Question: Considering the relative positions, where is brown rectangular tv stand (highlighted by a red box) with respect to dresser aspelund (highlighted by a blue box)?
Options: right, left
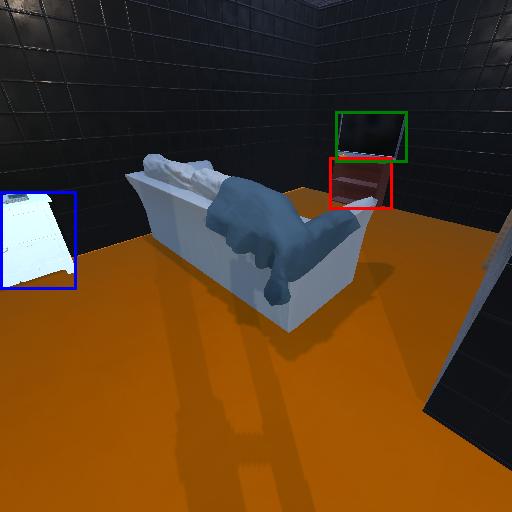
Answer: right